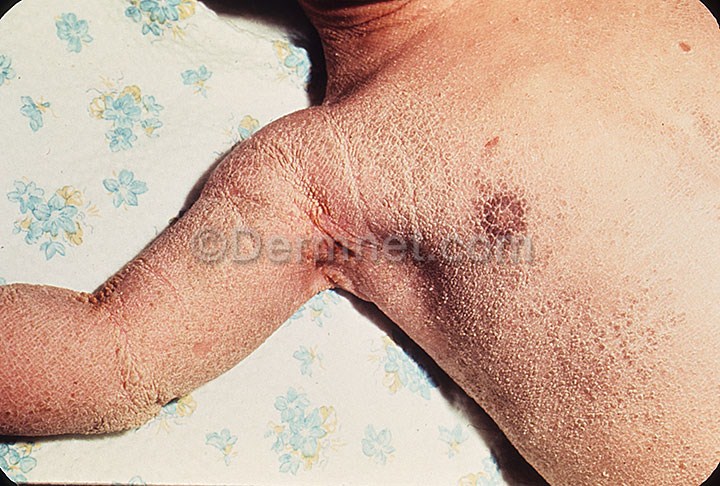
Disease: Atopic Dermatitis Photos